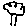
Label: tree